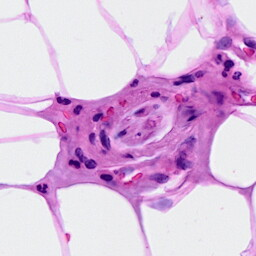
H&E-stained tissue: Breast